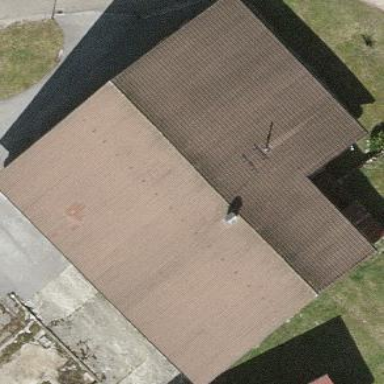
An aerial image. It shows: Gabled roof on farm auxiliary building.